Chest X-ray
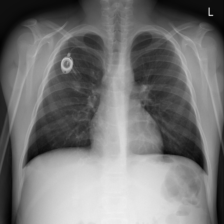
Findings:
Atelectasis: negative
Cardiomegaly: negative
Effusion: negative
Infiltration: negative
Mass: negative
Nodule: negative
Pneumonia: negative
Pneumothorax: negative
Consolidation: negative
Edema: negative
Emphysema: negative
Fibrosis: negative
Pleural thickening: negative
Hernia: negative